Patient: sex M, age 63
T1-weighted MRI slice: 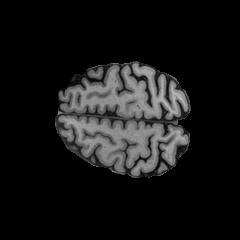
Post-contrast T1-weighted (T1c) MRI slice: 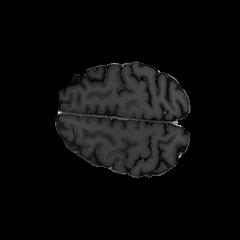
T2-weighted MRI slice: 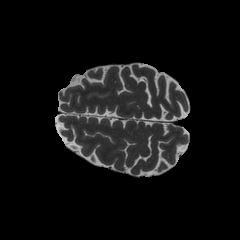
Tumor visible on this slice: no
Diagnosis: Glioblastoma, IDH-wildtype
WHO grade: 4